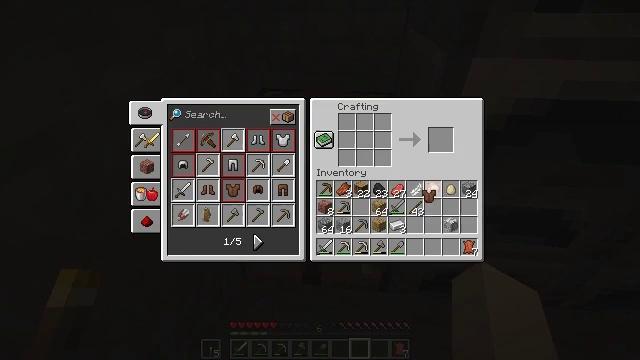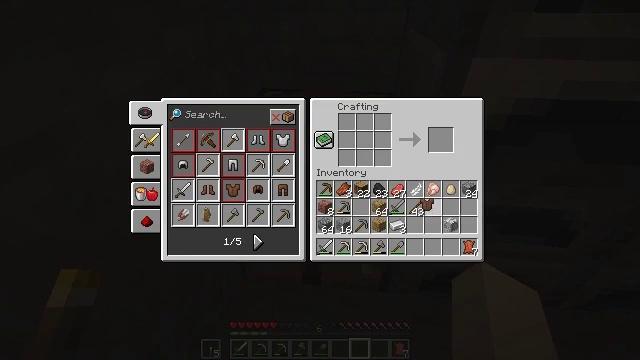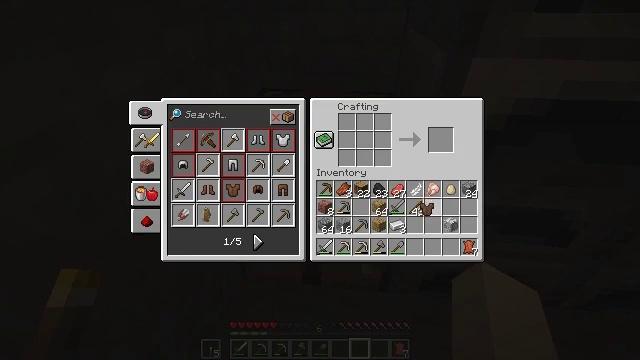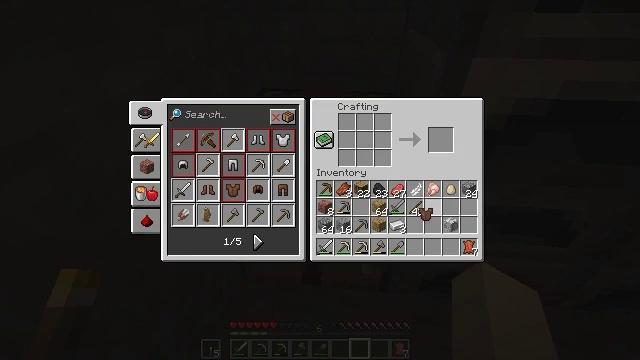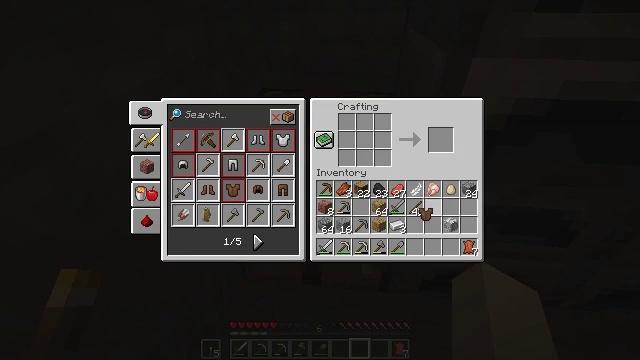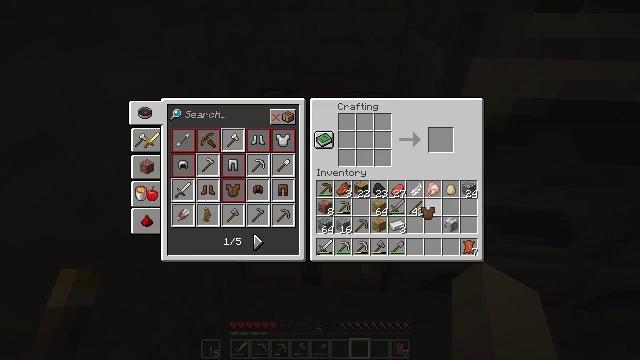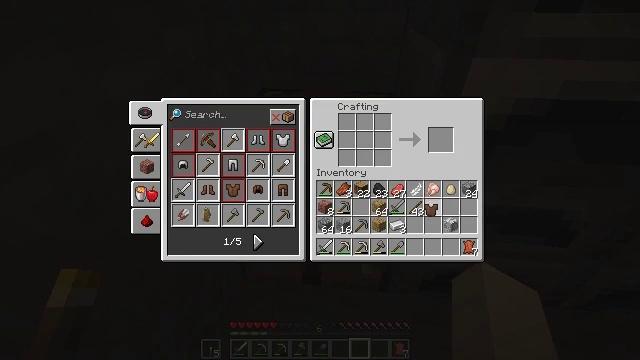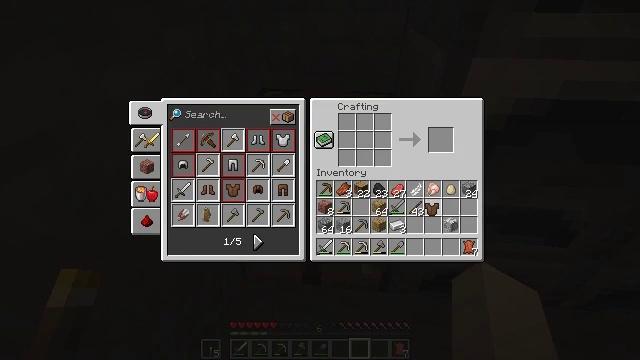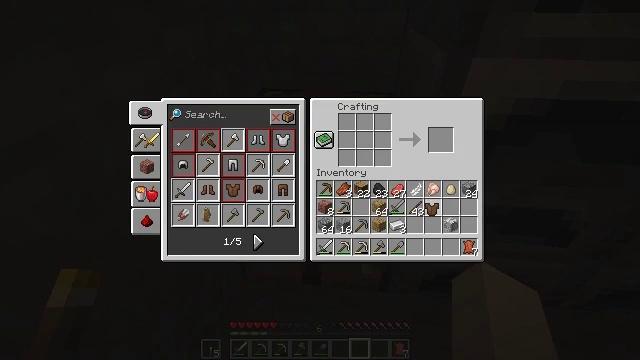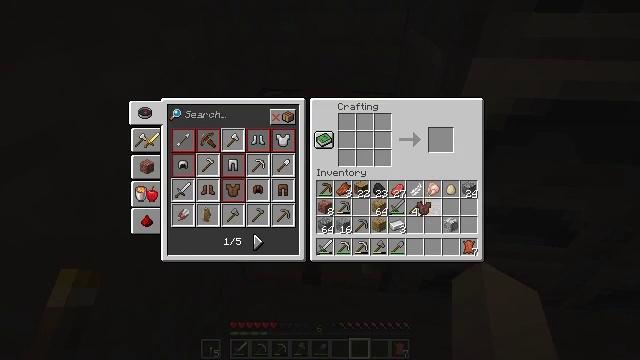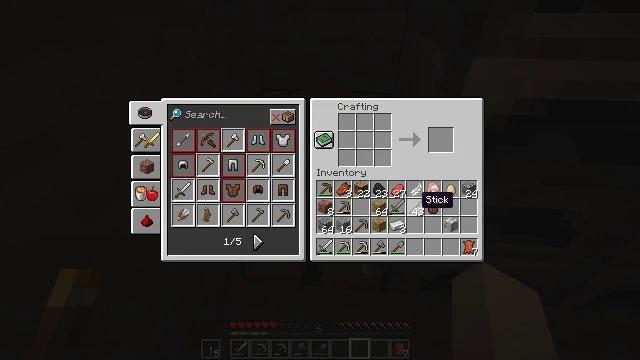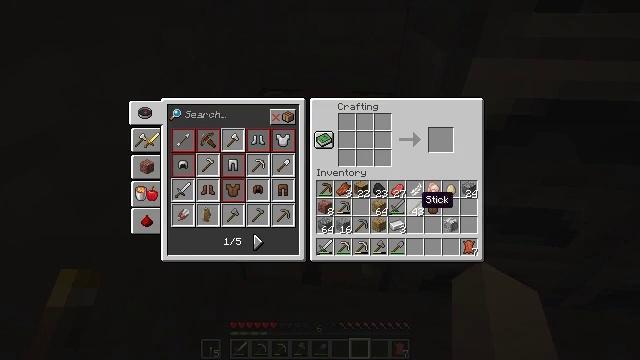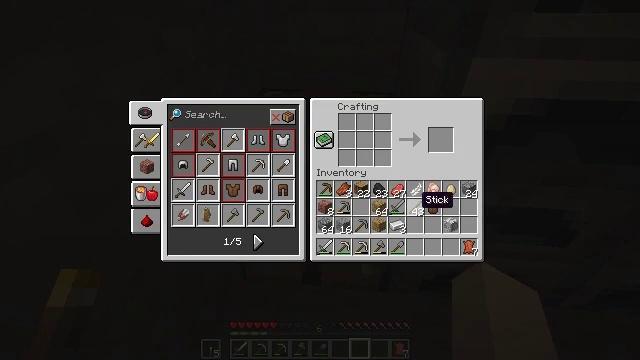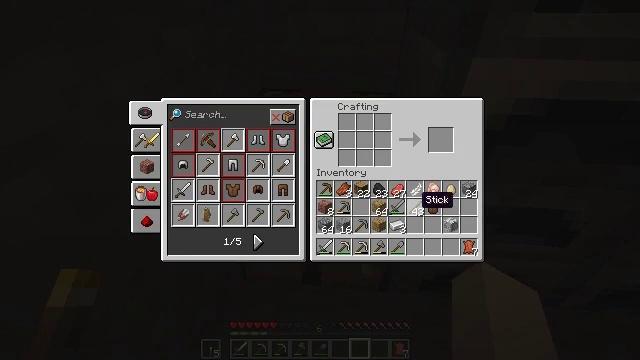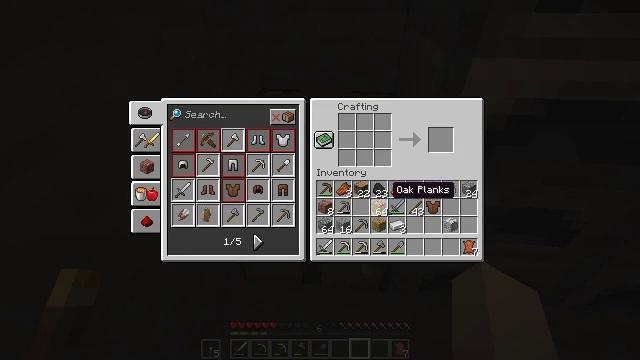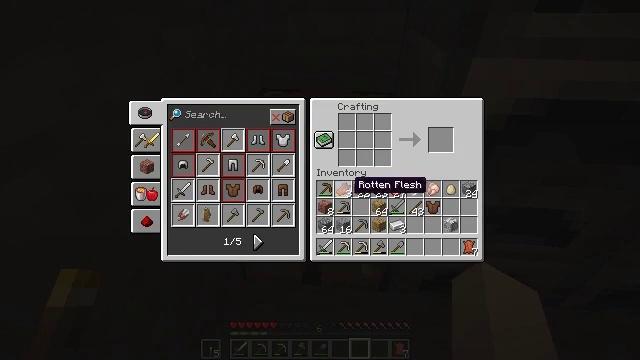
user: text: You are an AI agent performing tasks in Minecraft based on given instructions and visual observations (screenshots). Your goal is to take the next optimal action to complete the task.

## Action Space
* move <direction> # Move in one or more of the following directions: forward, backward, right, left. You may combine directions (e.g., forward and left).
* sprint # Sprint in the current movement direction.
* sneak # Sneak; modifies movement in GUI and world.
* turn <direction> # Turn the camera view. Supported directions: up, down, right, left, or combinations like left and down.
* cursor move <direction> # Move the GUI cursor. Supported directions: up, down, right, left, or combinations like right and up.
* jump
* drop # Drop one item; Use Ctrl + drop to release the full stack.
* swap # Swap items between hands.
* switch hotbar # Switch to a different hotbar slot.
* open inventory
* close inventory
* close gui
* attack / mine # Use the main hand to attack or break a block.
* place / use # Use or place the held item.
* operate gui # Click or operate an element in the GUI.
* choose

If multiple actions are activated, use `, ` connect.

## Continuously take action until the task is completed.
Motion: motion action
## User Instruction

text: Open a crafting table and craft leather leggings.
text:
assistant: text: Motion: cursor move down, open gui
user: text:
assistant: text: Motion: no_op
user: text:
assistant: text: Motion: no_op
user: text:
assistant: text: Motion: no_op
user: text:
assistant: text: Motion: no_op
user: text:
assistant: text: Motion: no_op
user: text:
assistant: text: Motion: operate gui
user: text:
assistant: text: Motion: operate gui
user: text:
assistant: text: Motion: cursor move left, operate gui
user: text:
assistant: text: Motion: cursor move left
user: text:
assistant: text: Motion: no_op
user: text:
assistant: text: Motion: no_op
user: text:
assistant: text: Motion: no_op
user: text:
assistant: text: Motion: cursor move left and up
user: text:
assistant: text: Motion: cursor move left
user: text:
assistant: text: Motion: no_op
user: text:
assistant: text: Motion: cursor move left
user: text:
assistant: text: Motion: cursor move left
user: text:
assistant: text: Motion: cursor move left
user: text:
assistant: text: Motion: cursor move left
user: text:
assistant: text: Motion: cursor move left
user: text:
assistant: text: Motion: no_op
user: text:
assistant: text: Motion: no_op
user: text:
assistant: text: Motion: no_op
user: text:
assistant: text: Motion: cursor move right
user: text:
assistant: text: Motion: cursor move right
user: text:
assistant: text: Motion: no_op
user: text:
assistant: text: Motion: no_op
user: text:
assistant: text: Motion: no_op
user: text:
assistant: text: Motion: no_op